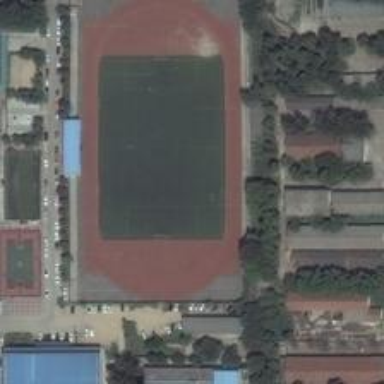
The gaps betwwen buildings and this football field are integrated with lush plants .